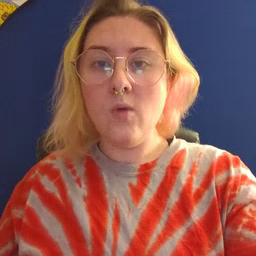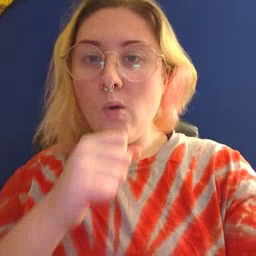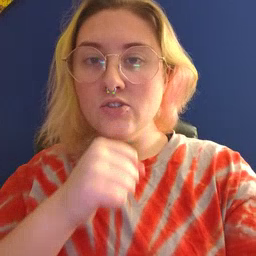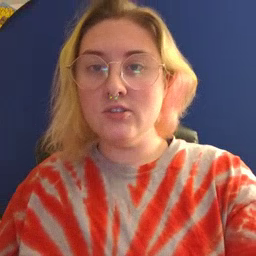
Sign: orange